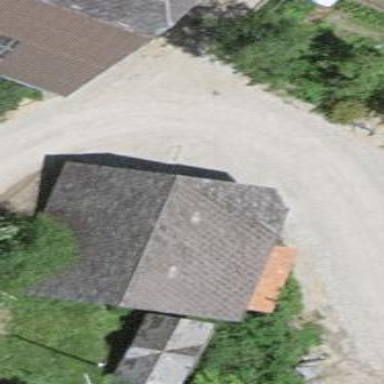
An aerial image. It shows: Rural barn.